Question: I would like to make my Bluemix application(Liberty) to access remote REST API which is provided in SSL. I need to use the gateway's "TLS Mutual Auth option". But now for a purpose to figure out whether I must use "HTTPS option" or not when a remote REST API is provided in SSL, I tested two case, HTTPS and TLS Server Auth. HTTPS case resulted in success and TLS Server Auth resulted in failure.
Is HTTPS option required when a remote REST API is HTTPS in order to rewrite the HTTP header at SecureGatewayClient ? Can't we protect the gateway with TLS Mutual Auth if this is collect ?
This case resulted in success.
This case resulted in failure.
I just chaged the gateway's option from "HTTPS" to "TLS Server Auth", so the cause is not a mis-configuration.
> 2015-07-01T04:17:58.64+0900 [RTR] OUT [30/06/2015:19:17:49 +0000] "GET /XXX HTTP/1.1" 200
2015-07-01T04:17:58.66+0900 [App/0] OUT res:404 Not Found: Requested route () does not exist.
[2015-06-30 02:37:38.144] [INFO] Connection #32 is being established to :443
[2015-06-30 02:37:38.227] [INFO] Connection #32 established to :443
[2015-06-30 02:37:52.535] [INFO] Connection #32 to remote REST API's host:443 was closed

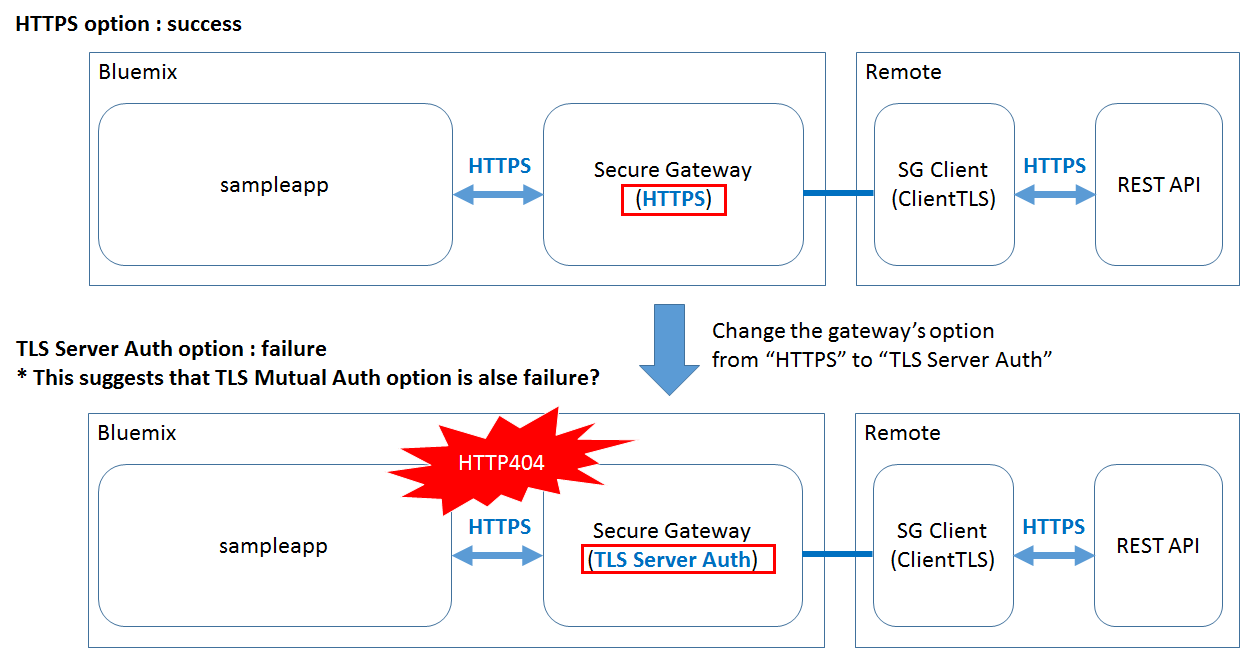
Answer: In response to this part of your post:
'''
Is the HTTPS option required when a remote REST API is HTTPS in order to rewrite the HTTP header at SecureGatewayClient ?
'''
Yes, HTTPS is required if connecting to a https remote rest api. Additionally, if you're connecting to a backend HTTPS server, you will need to .
The link below provides more info regarding securing a gateway in the Bluemix UI:
<URL>
In response to this part of your post:
'''
Can't we protect the gateway with TLS Mutual Auth?
'''
Yes, you can use , but you would also need to upload your own certificate or select auto-generate to automatically create a self-signed certificate/key pair that you can download along with the server certificate.
To use the certificates generated by selecting TLS:Mutual Auth, you will also need to configure your , and potentially your . Enabling TLS security between the client and your REST API is separate to application-side TLS. Application-side TLS secures access between your sample app and the secure gateway client defined. You can use client-side TLS connectivity independent of application-side TLS, vice versa, or together to provide complete security from your sample app to your REST API.
For more information regarding accessing the secure gateway, please see the link below:
<URL>